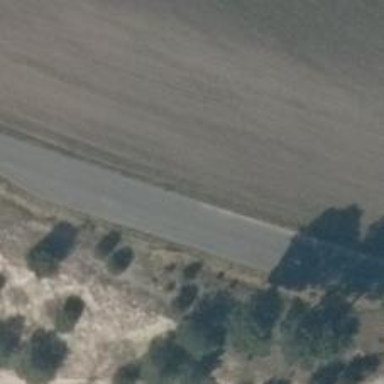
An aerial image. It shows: Asphalt cycleway.